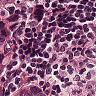
Metastatic tissue present: yes